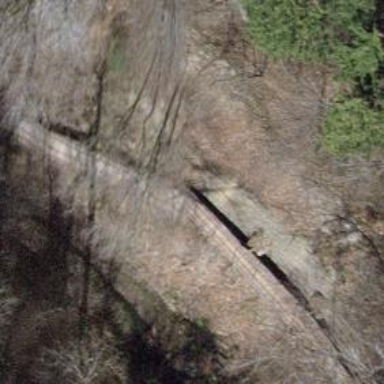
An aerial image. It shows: Footway on bridge.